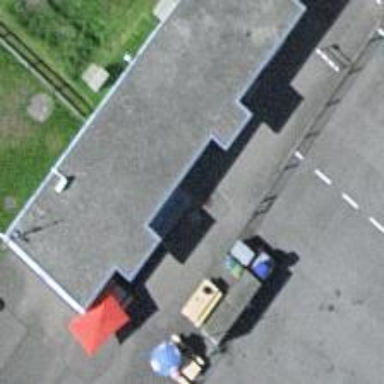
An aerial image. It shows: Restaurant.